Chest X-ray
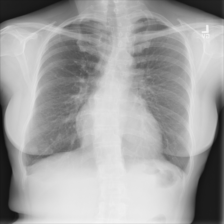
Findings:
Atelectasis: negative
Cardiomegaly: negative
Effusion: negative
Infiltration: negative
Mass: negative
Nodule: negative
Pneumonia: negative
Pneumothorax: negative
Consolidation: negative
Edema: negative
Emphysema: negative
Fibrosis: positive
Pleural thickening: negative
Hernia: negative